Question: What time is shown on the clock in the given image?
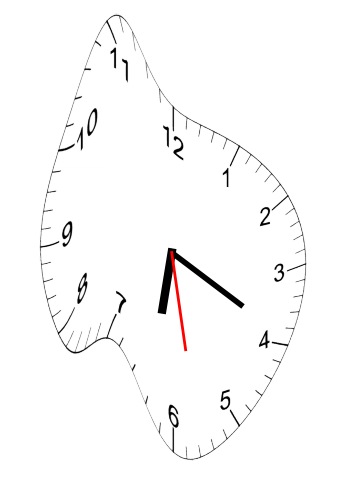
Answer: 06:19:28